Field crop: maize
Growth stage: 2
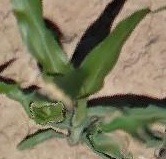
Species: maize